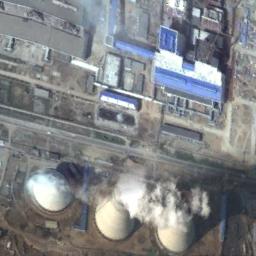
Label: thermal_power_station